Current action and preconditions to check: trajectory_clear

Your task: For each precondition in the list above, predict whether it will hold at this action.

Consider the current scene as observed from the mobile robot's camera, and analyze the predicted future states of all dynamic agents (e.g., people, animals, vehicles, or any moving entities) within the NEXT SECOND.

IMPORTANT: Only answer "very likely" if you are absolutely certain—based on strong, clear evidence—that a dynamic agent will violate the precondition in the predicted future state. Do NOT answer "very likely" for unlikely, ambiguous, or low-probability risks.

Ask yourself for each precondition: Is there a high probability, with clear and convincing evidence, that the predicted future states of any dynamic agent will interfere with the predicted future state of the currently executing action within the NEXT SECOND, causing that precondition to fail?

Assess the risk level based on these predictions. Use "likely" or "very likely" if motions create a clear risk of interference.

Use "neutral" or "improbable" if agents are nearby but their predicted paths are clearly diverging or non-conflicting.

Failure Risk Categories: "very improbable", "improbable", "neutral", "likely", "very likely"

Answer Format: Output ONLY the probability_of_failure value from these categories: "very improbable", "improbable", "neutral", "likely", "very likely"

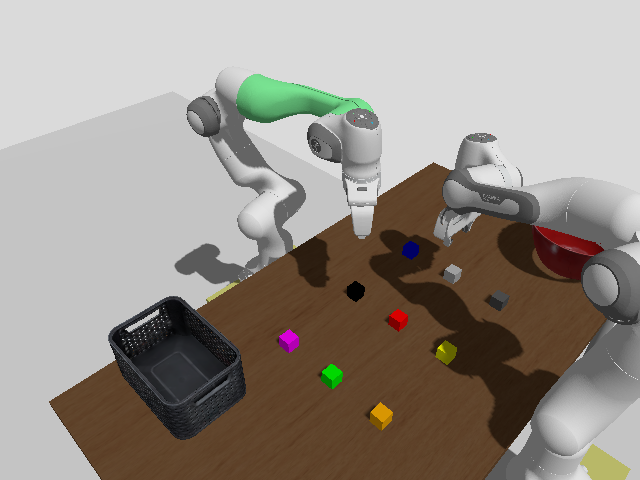

Answer: very improbable